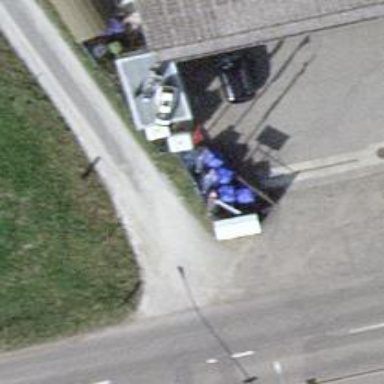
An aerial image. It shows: Recycling container for recycling.